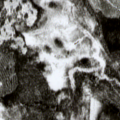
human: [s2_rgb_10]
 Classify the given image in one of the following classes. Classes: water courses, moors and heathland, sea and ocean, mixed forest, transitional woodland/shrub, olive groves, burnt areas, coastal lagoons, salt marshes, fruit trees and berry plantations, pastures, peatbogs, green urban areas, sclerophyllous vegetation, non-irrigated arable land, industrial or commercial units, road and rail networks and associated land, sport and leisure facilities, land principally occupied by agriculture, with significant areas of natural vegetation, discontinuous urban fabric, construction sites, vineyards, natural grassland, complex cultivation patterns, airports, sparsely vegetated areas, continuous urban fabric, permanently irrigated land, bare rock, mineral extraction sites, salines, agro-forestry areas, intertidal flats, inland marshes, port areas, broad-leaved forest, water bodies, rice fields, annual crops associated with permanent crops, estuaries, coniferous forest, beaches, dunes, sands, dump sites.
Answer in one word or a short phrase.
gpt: coniferous forest, transitional woodland/shrub, peatbogs